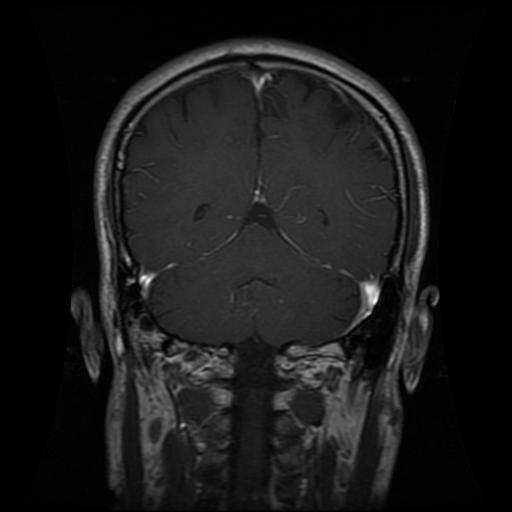
Label: glioma